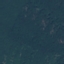
Label: Forest